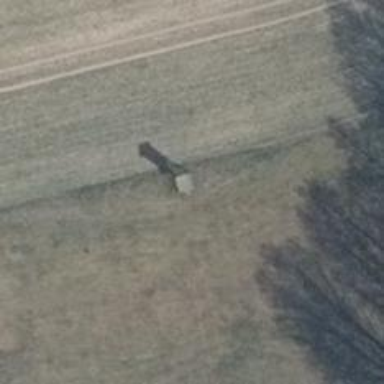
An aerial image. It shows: Hunting stand.